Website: bh-photo
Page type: customer-info-address
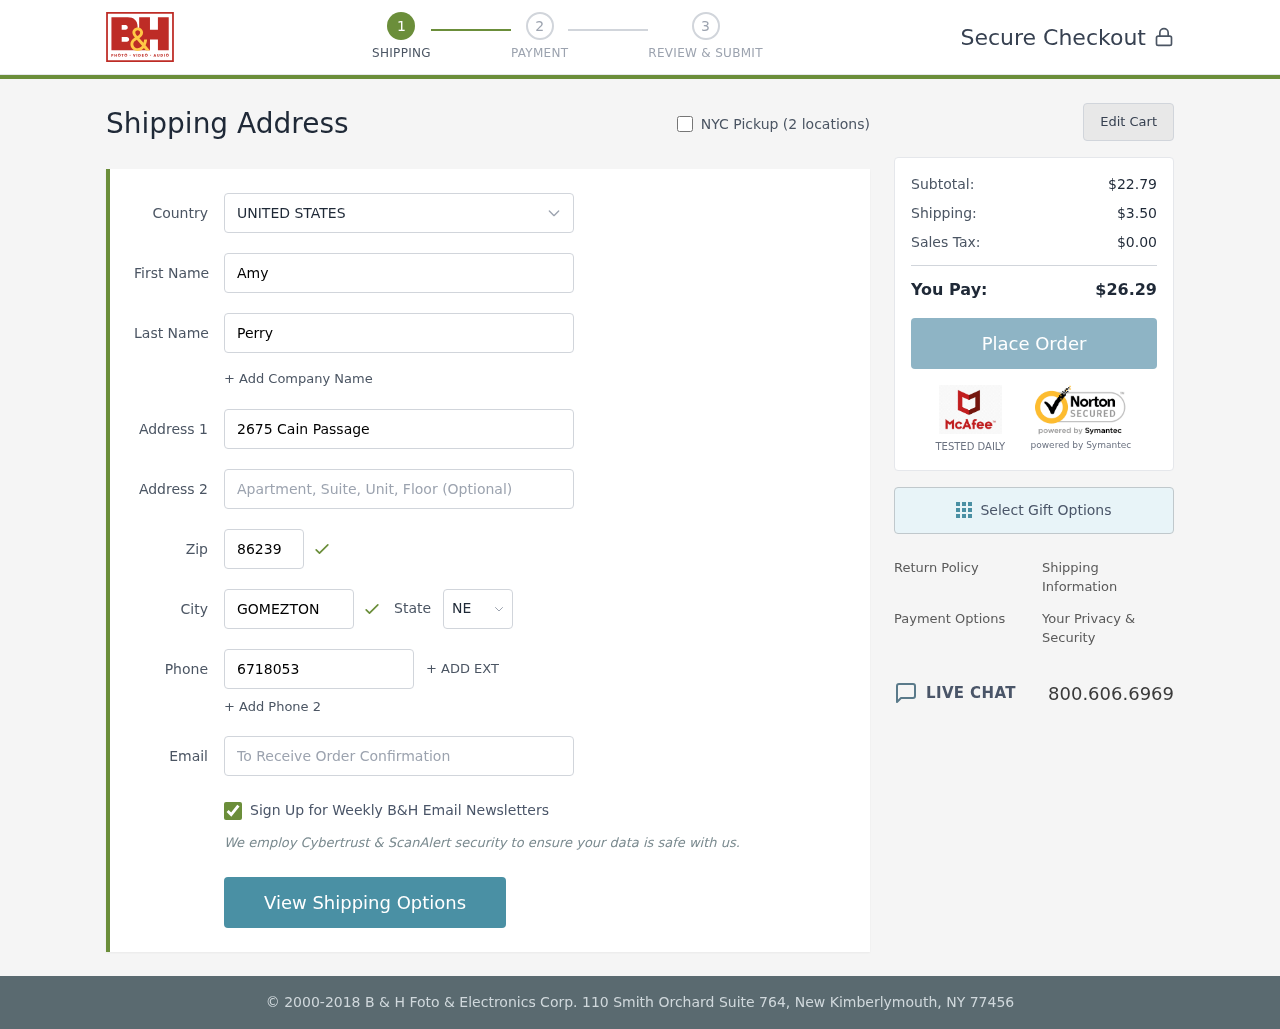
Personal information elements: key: PII_CITY
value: Gomezton
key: PII_COUNTRY
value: United States
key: PII_EMAIL
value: aperry@hotmail.com
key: PII_FIRSTNAME
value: Amy
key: PII_LASTNAME
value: Perry
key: PII_PHONE
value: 6718053827
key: PII_POSTCODE
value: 86239
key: PII_STATE_ABBR
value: NE
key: PII_STREET
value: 2675 Cain Passage
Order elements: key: ORDER_SUBTOTAL
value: $22.79
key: ORDER_SHIPPING_COST
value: $3.50
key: ORDER_TAX
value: $0.00
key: ORDER_TOTAL
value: $26.29